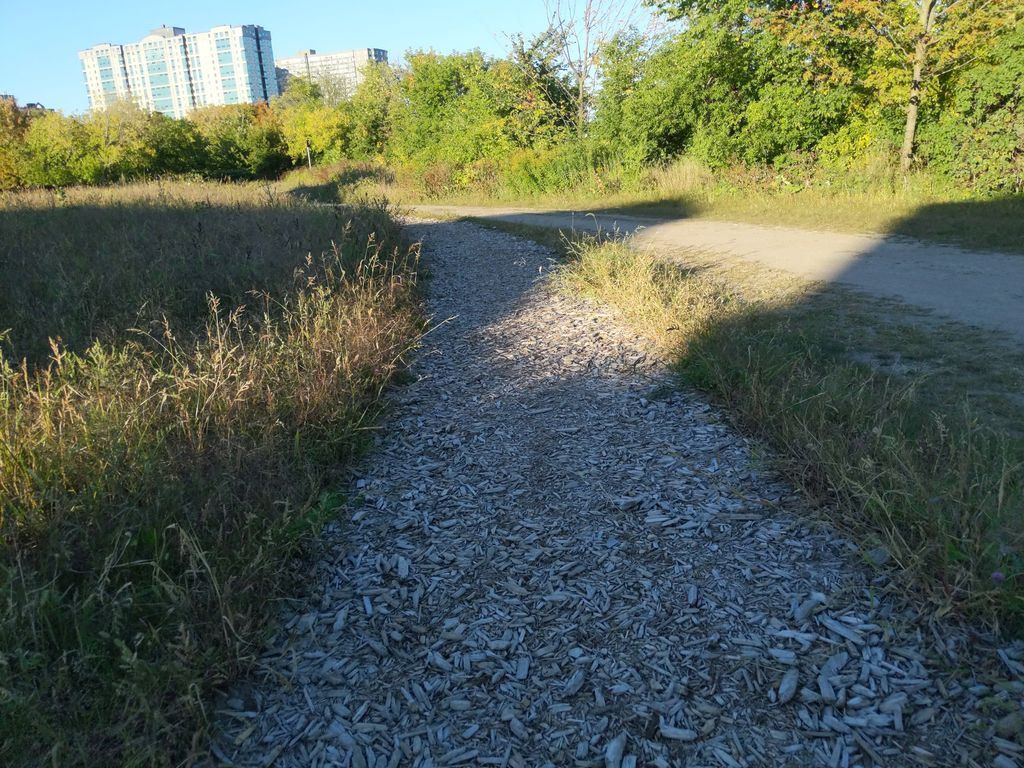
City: ottawa-gatineau